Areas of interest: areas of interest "Park Square"
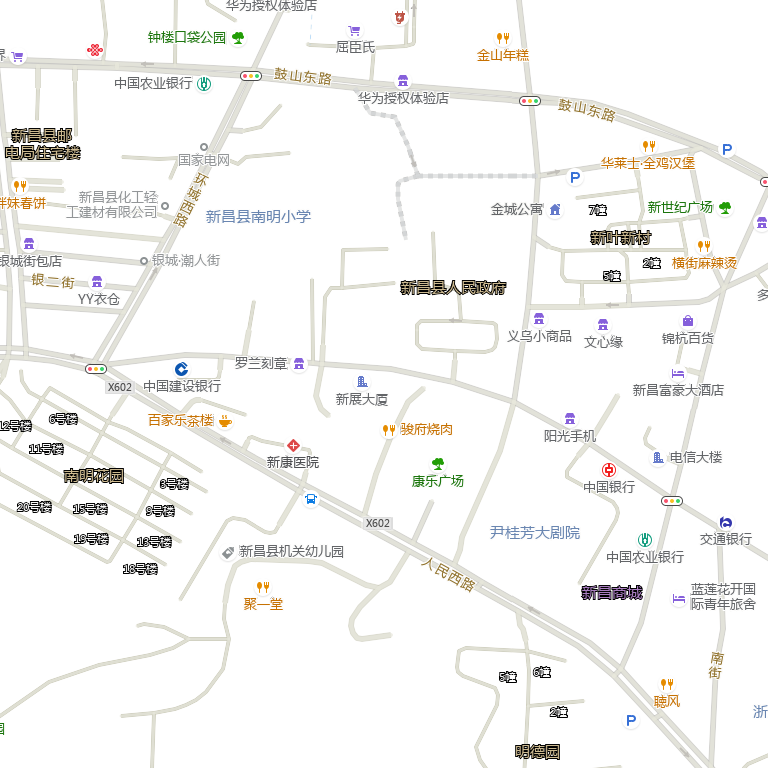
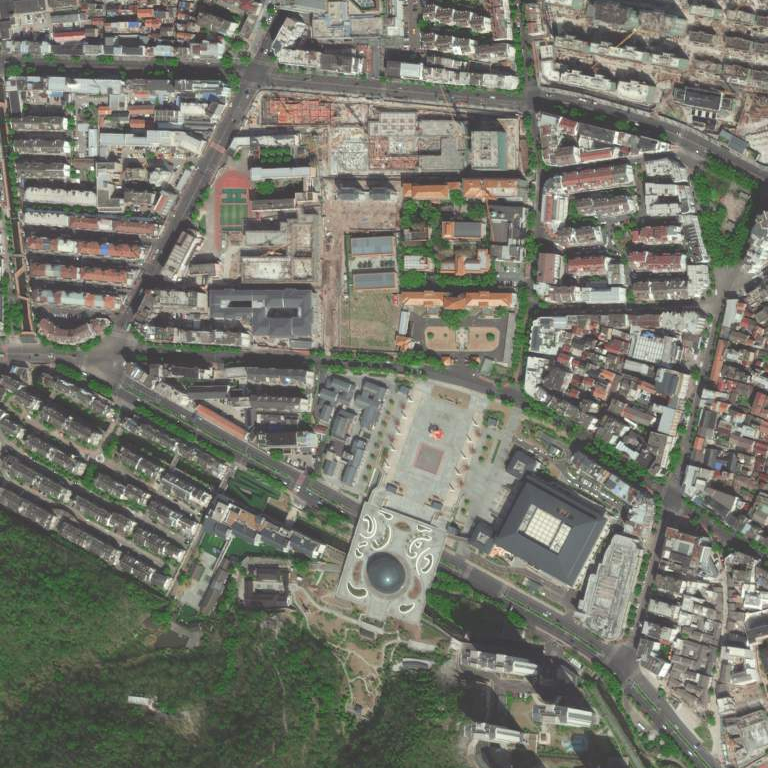